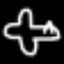
Label: airplane